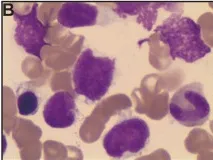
Facial features of the patient with CDK13-related disorder and bone marrow smears. (B) Bone marrow smears showing morphologic blasts cells with a proportion of 48% at diagnosis of acute lymphoblastic leukemia (ALL).
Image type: pathology (pas)